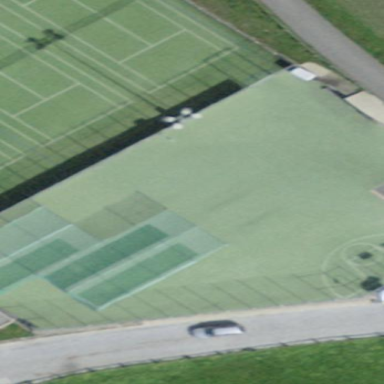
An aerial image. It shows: Multi-sport pitch for leisure activities.